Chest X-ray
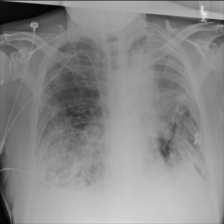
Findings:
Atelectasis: negative
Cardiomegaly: negative
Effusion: negative
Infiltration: negative
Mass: negative
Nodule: negative
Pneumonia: negative
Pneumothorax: negative
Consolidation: negative
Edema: negative
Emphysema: negative
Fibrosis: negative
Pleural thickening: negative
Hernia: negative